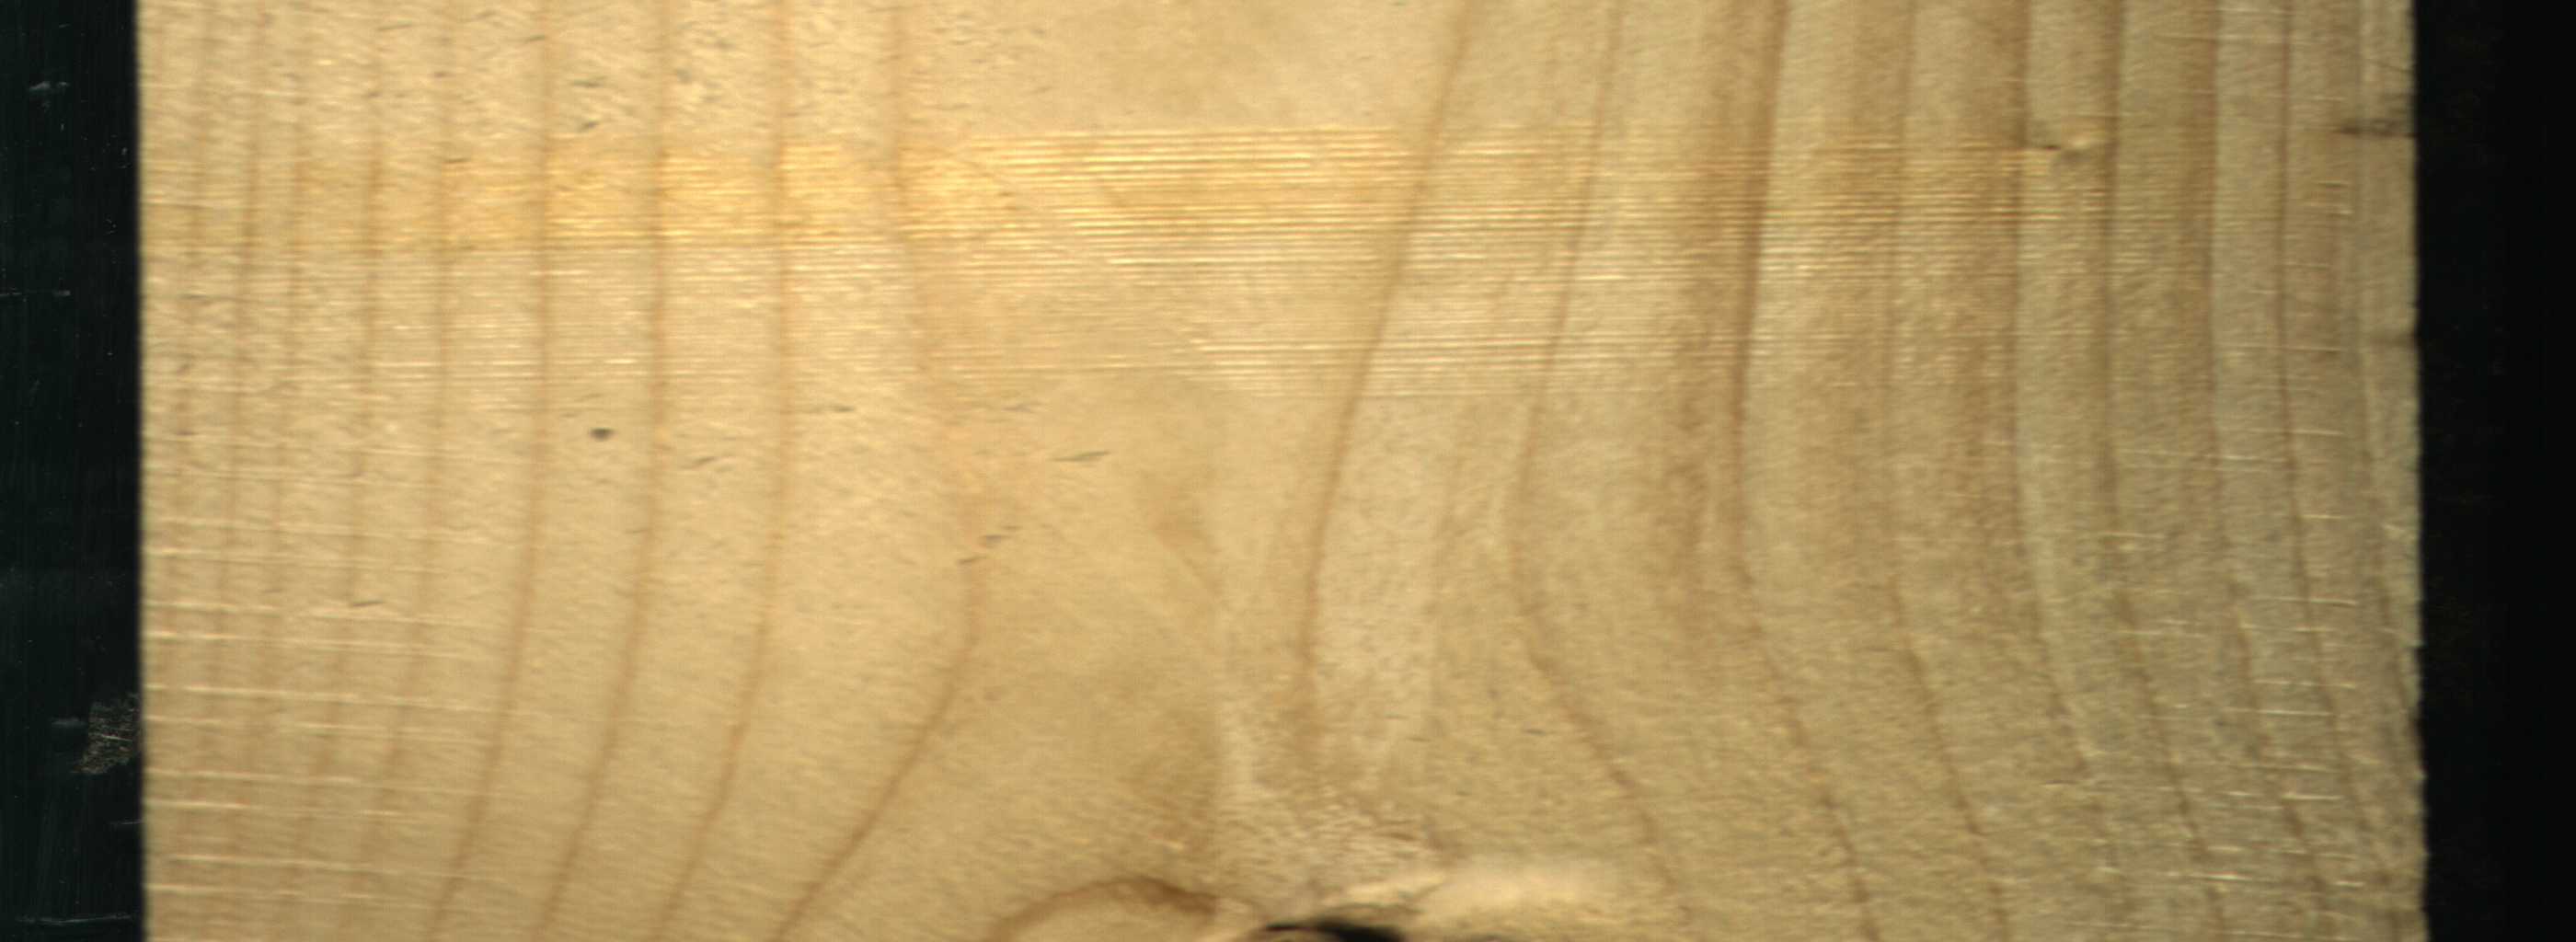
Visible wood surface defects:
Dead_Knot